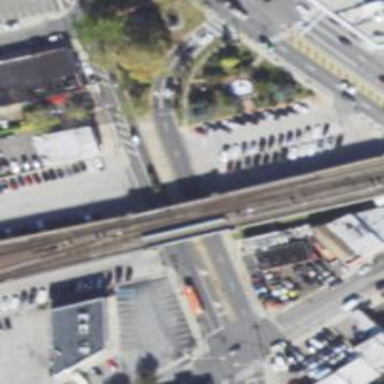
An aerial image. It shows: Electrified rail on viaduct.